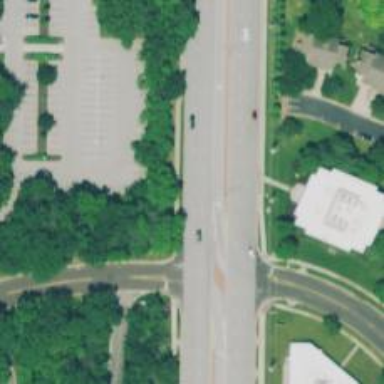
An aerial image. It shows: Road with dash markings.